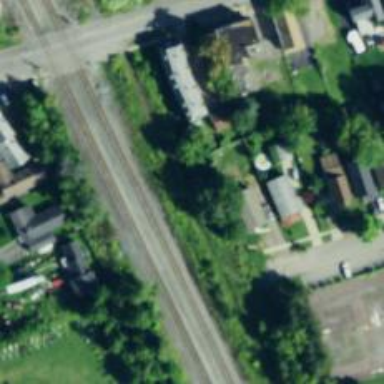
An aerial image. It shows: Disused railway spur.